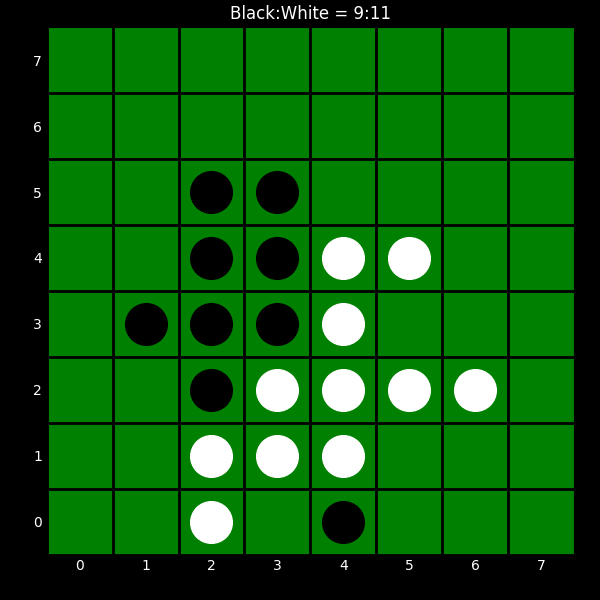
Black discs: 9
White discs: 11